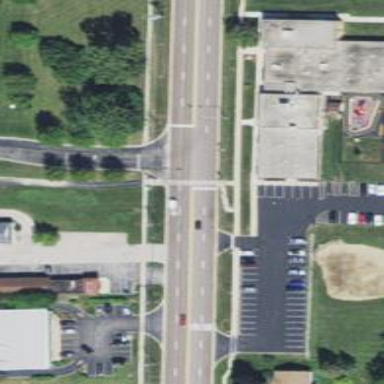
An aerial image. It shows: Asphalt service road.